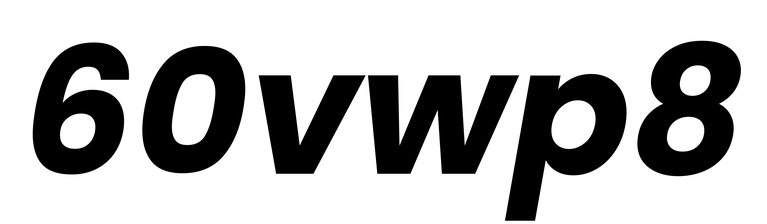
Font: Poppins-BoldItalic